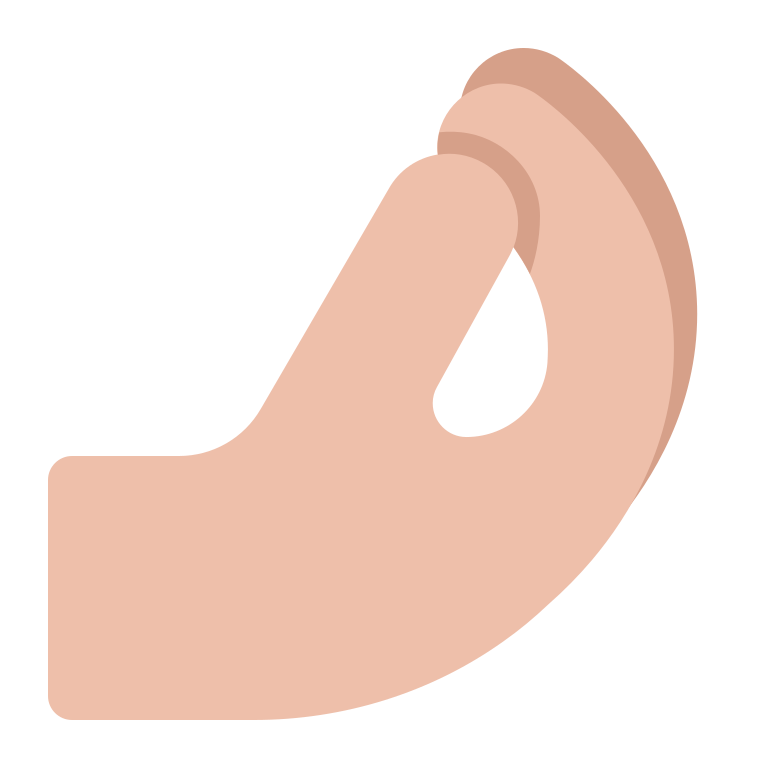
pinched fingers flat  light